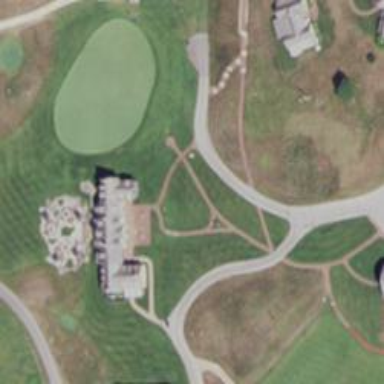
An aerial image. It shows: Golf rough area.